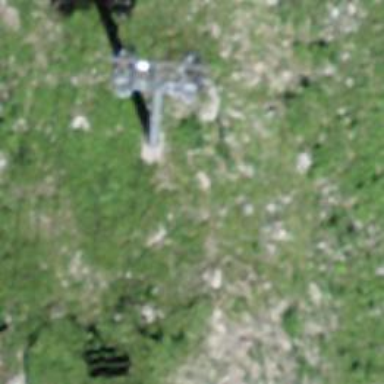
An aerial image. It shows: Pylon used for aerialway.